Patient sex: M
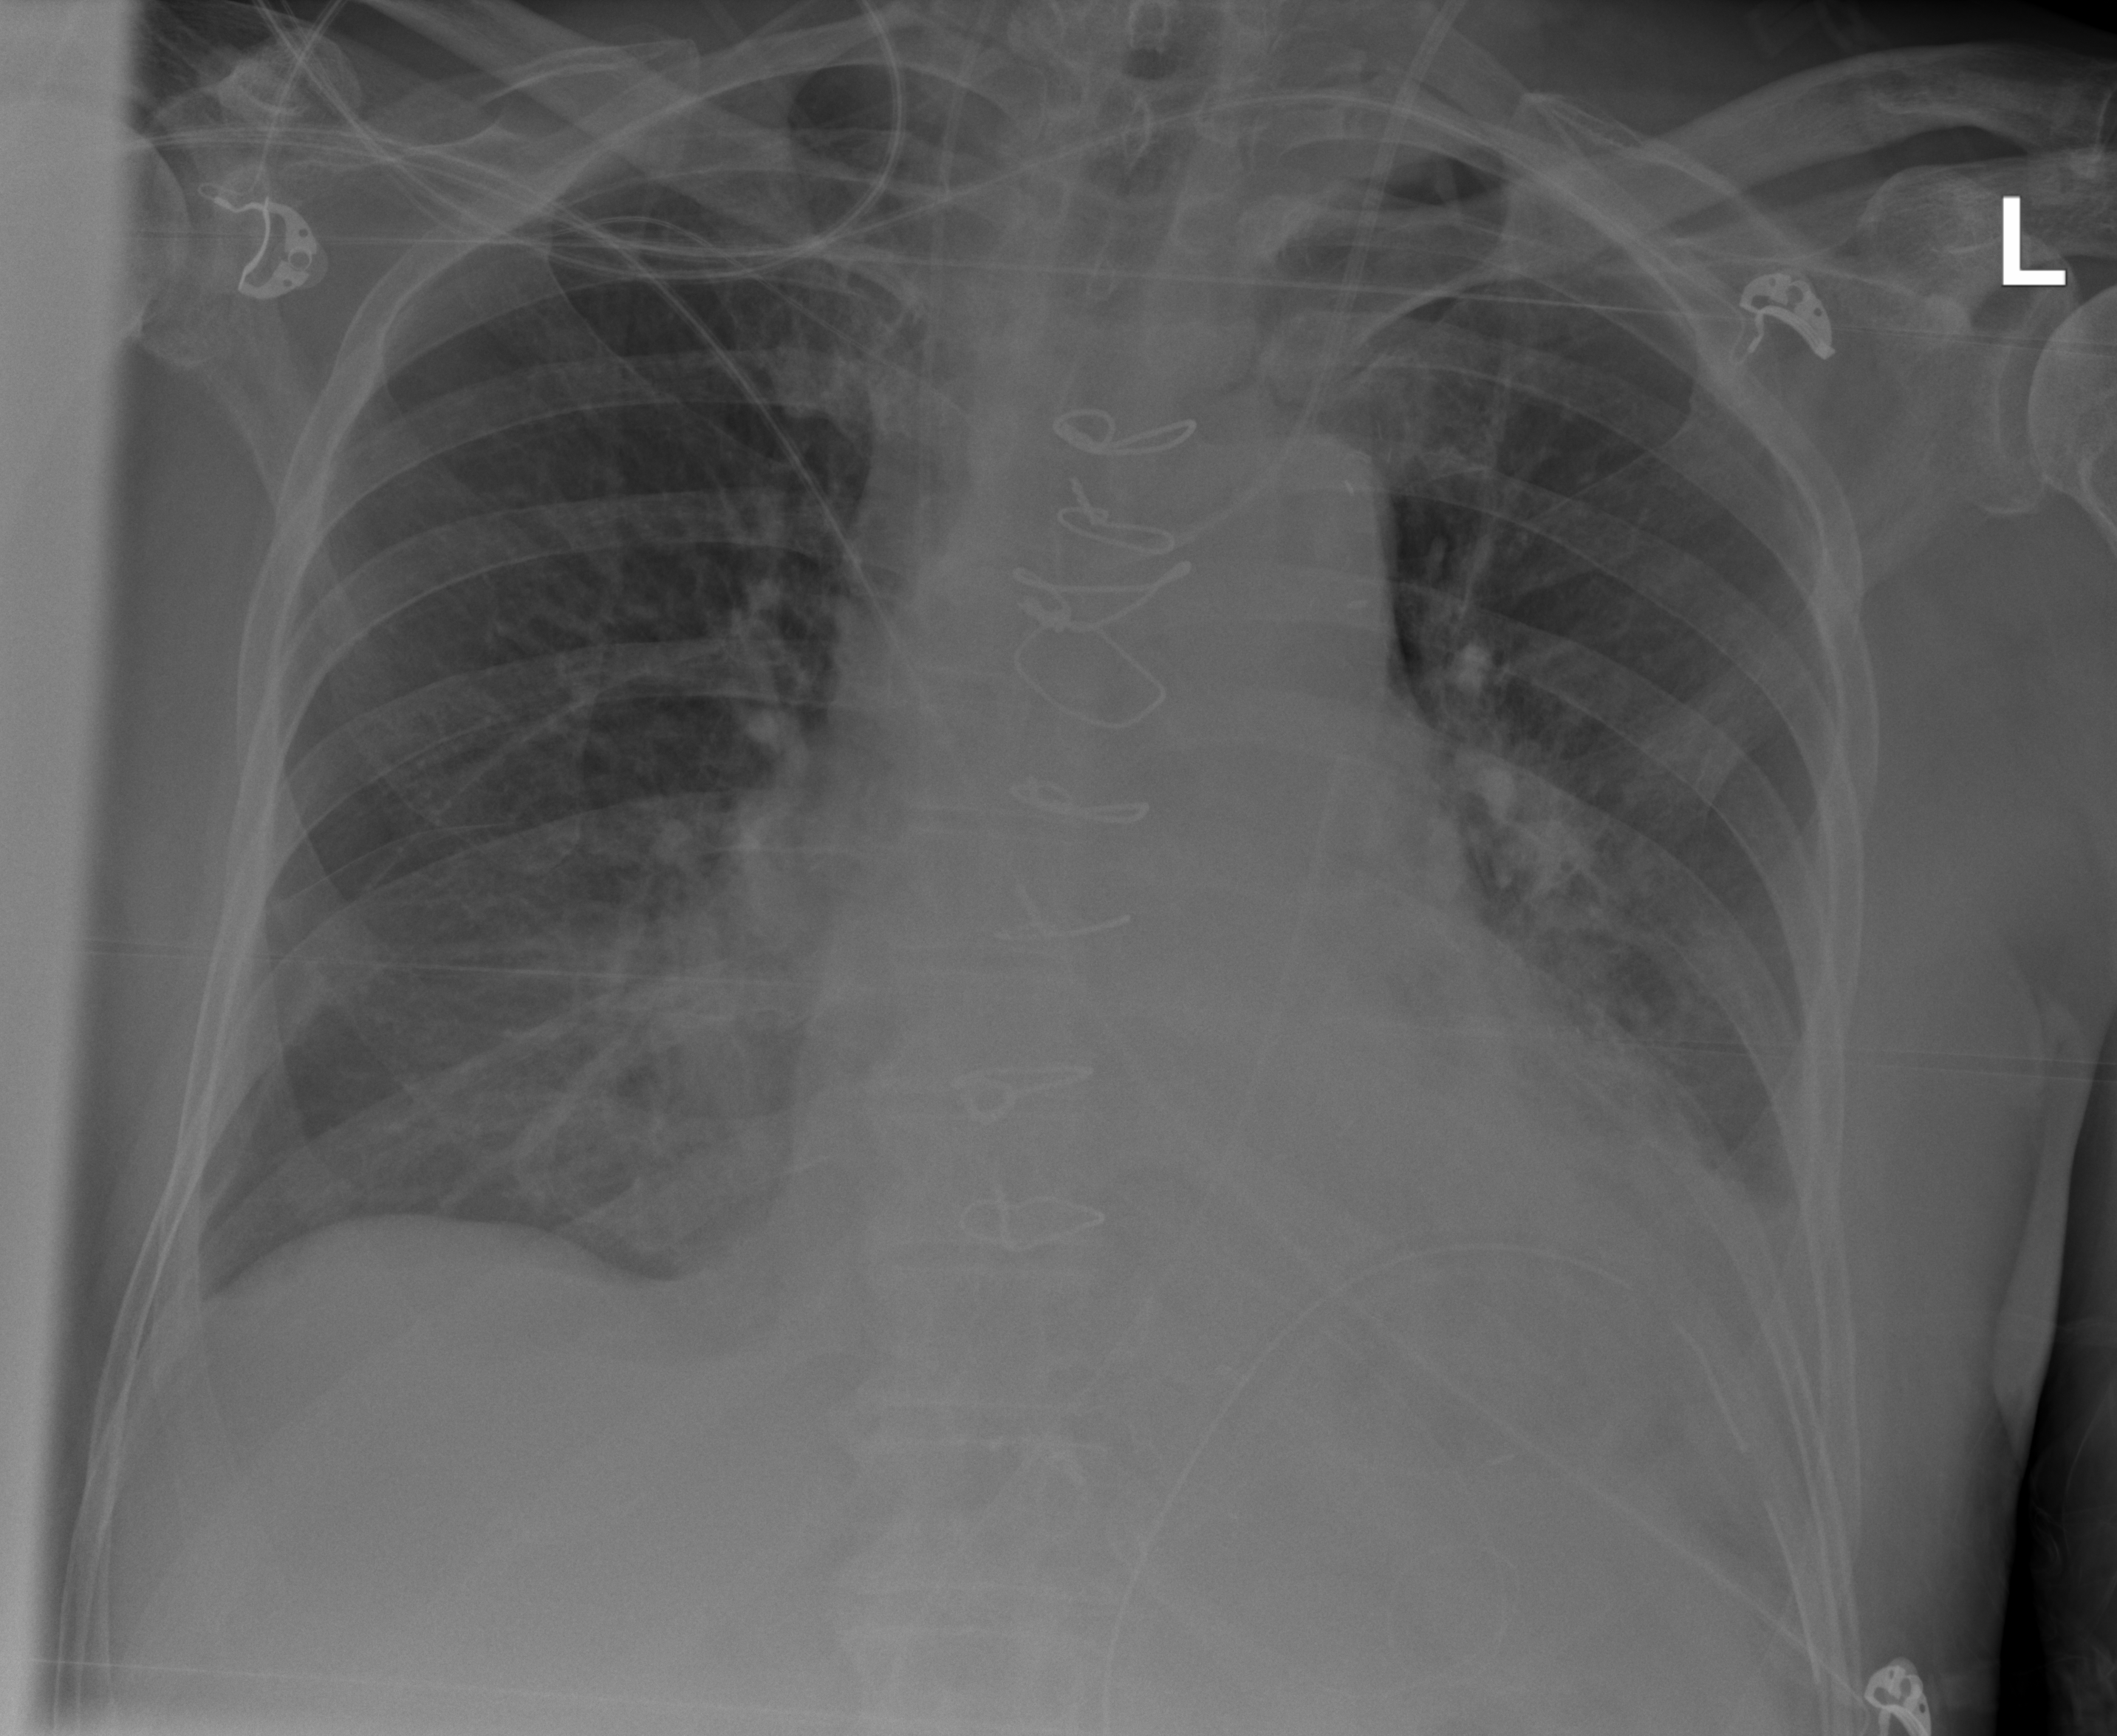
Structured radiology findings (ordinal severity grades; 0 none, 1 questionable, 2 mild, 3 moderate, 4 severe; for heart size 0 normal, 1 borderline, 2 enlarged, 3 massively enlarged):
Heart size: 2
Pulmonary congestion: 2
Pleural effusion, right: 2
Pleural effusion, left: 2
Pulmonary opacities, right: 2
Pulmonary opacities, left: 2
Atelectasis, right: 2
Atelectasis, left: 2